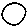
Label: circle